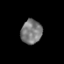
Tissue: prostate
Cell type: T cells
Senescence score: 0.3561
Nuclear area (px): 495
Mean DAPI intensity: 123.257